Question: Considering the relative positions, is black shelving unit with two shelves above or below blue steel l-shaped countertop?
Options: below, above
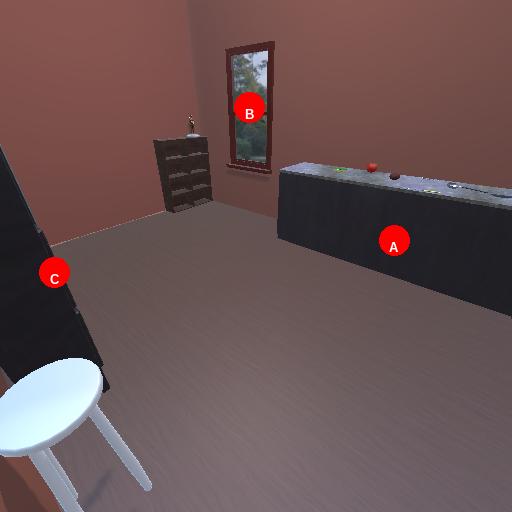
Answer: below